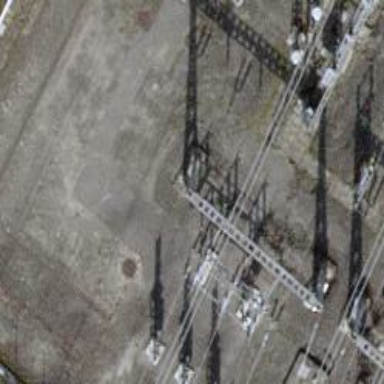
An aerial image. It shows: Bay for power line.